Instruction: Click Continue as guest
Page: checkout
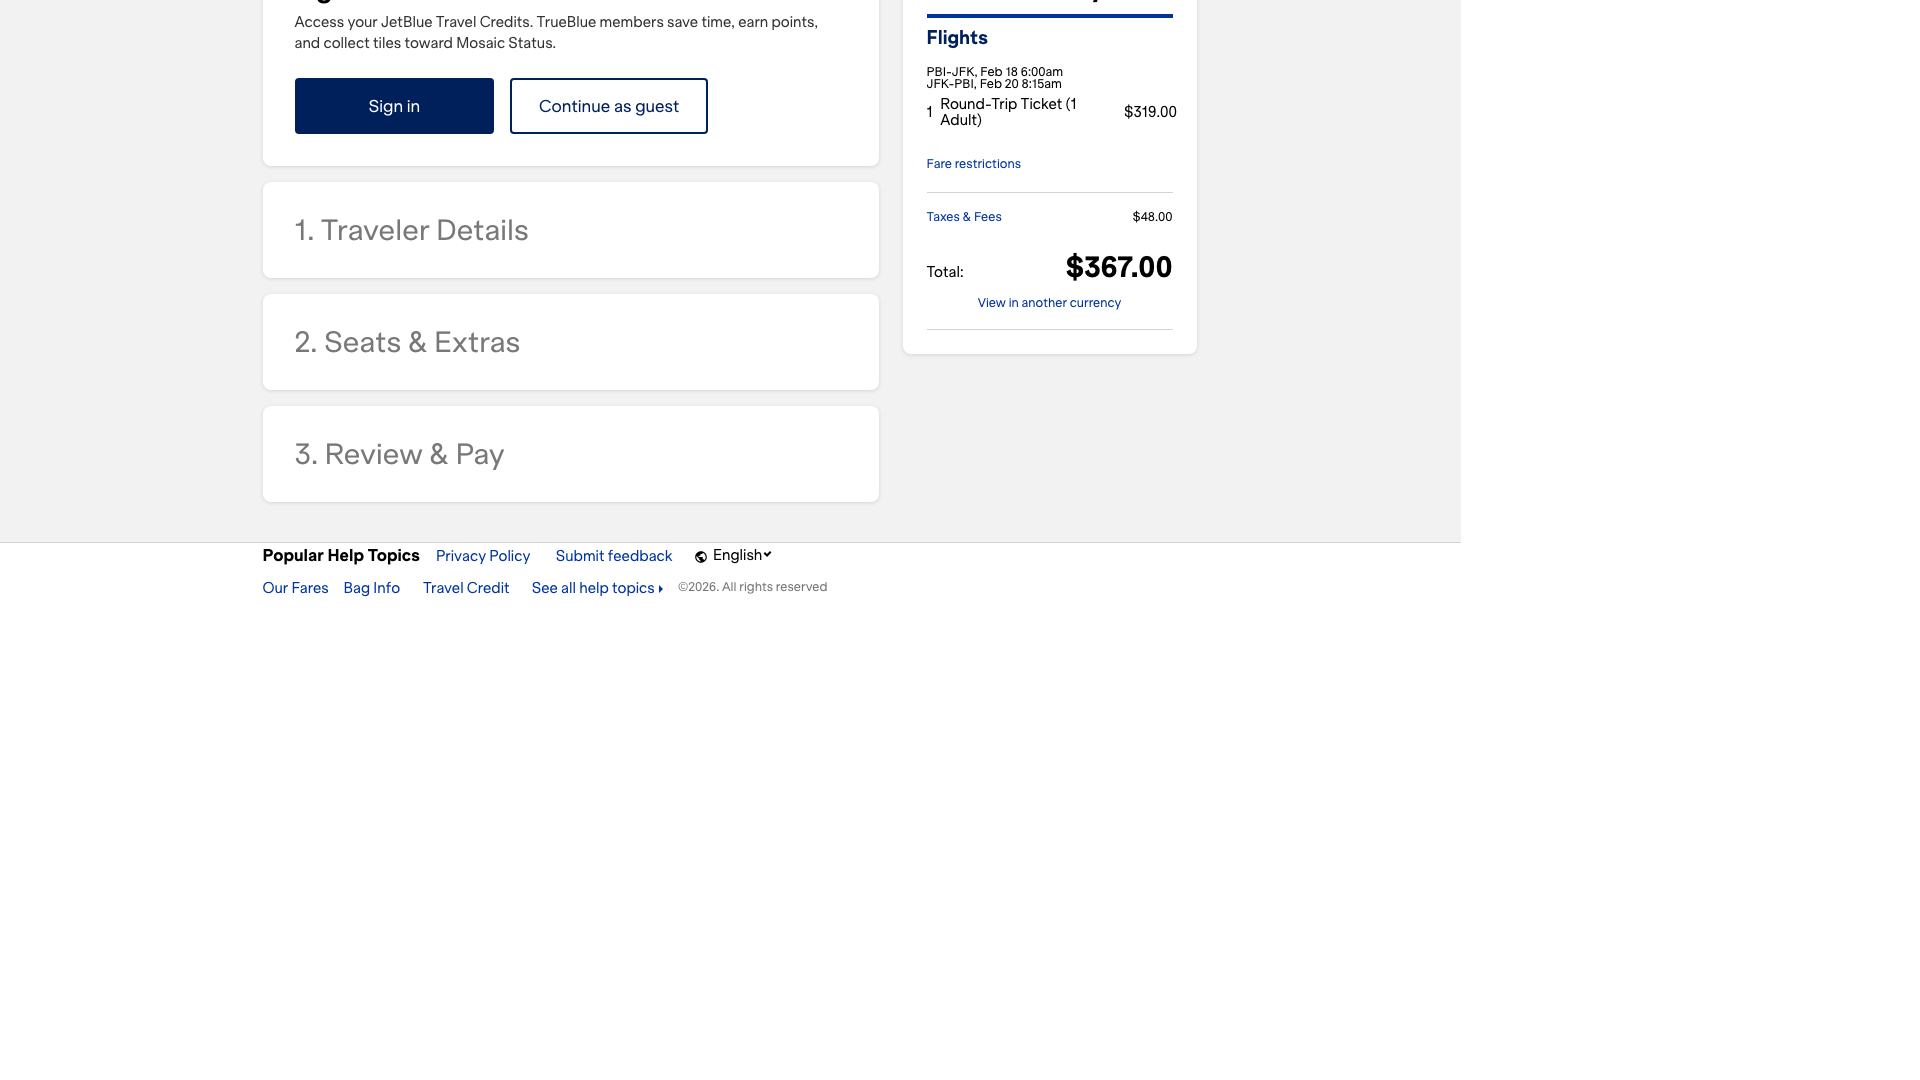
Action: click